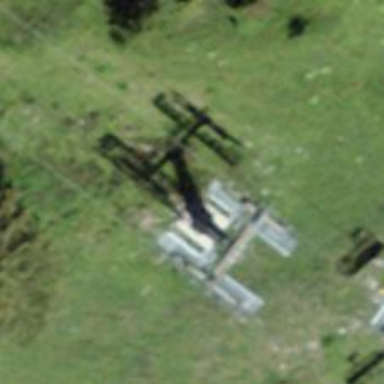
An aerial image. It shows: Pylon used for aerialway.